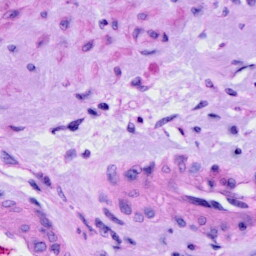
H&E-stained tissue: Cervix